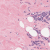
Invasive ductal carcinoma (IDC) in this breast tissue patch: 1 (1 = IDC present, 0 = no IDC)